Field crop: tomato
Growth stage: 1
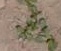
Species: portulaca